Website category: university
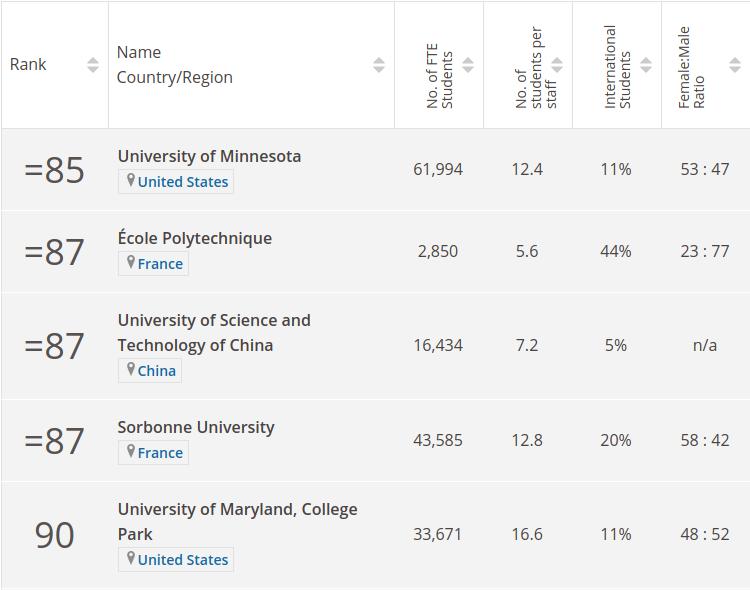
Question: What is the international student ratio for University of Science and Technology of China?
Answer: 5%

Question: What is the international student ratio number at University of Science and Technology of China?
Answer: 5%

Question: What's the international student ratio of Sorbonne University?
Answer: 20%

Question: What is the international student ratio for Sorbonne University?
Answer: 20%

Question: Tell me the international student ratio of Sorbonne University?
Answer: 20%

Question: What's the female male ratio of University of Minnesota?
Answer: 53 : 47

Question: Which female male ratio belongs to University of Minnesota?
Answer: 53 : 47

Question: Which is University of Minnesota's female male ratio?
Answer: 53 : 47

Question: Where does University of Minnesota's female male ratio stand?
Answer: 53 : 47

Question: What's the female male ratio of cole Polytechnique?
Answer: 23 : 77

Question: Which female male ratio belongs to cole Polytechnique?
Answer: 23 : 77

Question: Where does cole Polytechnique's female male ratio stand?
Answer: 23 : 77

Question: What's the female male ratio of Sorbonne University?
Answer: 58 : 42

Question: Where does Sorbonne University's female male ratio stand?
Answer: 58 : 42

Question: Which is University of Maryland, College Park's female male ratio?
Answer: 48 : 52

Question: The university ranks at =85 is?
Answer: University of Minnesota

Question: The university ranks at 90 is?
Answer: University of Maryland, College Park

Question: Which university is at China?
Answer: University of Science and Technology of China

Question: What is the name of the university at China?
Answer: University of Science and Technology of China

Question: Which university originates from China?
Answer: University of Science and Technology of China

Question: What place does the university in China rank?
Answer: =87

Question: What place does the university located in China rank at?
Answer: =87

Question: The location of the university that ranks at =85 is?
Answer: United States